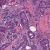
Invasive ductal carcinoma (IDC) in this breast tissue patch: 1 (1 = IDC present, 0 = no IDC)